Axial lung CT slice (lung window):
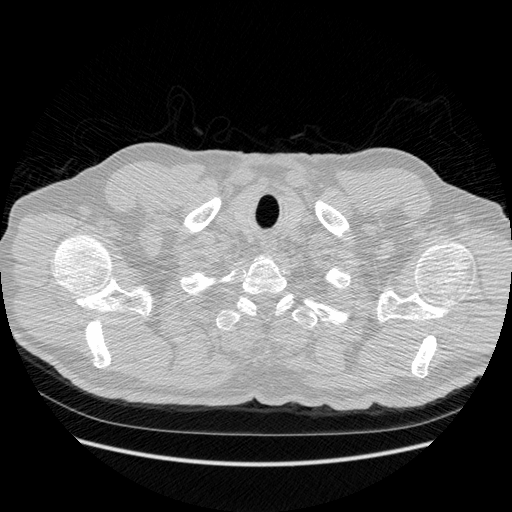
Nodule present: no